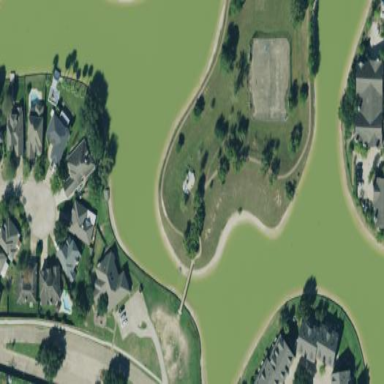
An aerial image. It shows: Retention basin containing natural water.